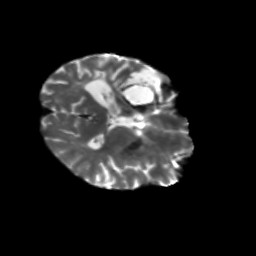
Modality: T2w
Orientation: axial
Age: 57
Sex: male
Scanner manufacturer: siemens
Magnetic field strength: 3 T
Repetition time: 5.25 s
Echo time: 0.08 s